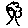
Label: tree